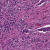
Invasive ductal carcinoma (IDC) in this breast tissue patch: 1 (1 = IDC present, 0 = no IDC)